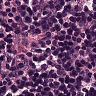
Metastatic tissue present: no